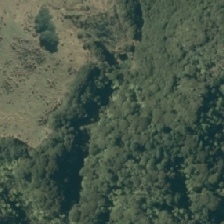
Land cover: manuka_kanuka